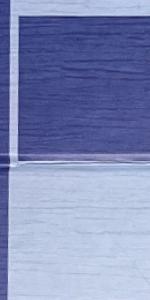
Label: Empty